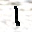
Label: 1